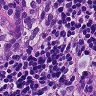
Metastatic tissue present: yes